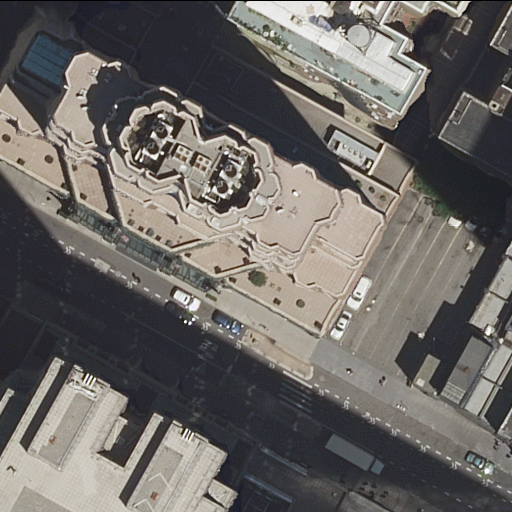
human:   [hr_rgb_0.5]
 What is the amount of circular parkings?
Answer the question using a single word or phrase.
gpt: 0

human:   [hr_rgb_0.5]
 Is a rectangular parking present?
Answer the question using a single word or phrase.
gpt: yes

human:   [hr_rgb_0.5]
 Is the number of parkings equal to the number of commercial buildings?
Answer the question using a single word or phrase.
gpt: no

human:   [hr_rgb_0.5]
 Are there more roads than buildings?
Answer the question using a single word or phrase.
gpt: no

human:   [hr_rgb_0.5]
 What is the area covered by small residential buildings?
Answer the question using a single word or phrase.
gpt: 130m2

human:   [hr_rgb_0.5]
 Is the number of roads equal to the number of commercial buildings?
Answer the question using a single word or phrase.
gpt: no

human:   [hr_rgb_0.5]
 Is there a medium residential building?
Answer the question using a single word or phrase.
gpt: yes

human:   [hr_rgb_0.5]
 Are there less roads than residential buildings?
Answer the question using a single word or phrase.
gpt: yes

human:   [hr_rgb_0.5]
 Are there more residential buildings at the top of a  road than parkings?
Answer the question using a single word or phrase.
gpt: yes

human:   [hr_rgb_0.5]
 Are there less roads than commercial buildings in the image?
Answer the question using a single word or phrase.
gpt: no

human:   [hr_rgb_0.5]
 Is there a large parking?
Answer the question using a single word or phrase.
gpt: yes

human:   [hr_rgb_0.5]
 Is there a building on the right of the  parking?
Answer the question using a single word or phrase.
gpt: yes

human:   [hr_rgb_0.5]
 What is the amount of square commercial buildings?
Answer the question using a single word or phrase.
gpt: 0

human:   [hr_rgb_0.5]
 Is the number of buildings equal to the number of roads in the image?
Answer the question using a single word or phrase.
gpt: no

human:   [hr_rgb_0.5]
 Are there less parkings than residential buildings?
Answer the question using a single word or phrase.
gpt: yes

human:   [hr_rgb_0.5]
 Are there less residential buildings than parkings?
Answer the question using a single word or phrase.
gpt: no

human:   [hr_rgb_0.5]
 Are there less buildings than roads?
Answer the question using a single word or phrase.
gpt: no

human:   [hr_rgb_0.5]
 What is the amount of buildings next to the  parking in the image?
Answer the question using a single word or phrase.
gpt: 10

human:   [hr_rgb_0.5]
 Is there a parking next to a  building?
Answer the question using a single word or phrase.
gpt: yes

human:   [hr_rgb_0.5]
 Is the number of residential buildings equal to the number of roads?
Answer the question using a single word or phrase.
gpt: no

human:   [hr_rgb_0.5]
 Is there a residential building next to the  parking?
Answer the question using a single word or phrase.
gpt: yes

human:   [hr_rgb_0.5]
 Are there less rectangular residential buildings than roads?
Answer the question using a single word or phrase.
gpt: yes

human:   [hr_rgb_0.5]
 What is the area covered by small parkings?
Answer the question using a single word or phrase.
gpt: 0m2

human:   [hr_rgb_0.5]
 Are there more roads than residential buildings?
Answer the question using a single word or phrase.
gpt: no

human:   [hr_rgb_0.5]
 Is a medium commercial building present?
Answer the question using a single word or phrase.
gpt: no

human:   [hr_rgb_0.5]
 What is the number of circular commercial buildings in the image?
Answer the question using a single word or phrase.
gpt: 0

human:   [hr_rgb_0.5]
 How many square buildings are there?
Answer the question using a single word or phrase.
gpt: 0

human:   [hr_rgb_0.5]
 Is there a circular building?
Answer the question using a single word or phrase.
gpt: no

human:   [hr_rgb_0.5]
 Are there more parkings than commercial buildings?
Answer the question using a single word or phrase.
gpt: yes

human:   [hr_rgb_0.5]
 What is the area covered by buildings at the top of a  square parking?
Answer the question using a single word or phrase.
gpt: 0m2

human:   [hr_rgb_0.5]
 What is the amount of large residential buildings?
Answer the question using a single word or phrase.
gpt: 3

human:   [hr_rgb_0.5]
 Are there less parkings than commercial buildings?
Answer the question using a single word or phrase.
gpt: no

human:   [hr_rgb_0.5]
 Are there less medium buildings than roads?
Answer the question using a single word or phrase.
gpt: yes

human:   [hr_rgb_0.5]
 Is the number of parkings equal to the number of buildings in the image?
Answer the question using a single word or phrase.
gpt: no

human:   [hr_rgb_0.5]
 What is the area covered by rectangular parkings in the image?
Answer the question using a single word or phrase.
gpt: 1295m2

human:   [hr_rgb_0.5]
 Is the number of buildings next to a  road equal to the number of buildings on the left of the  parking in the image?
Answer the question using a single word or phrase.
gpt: no